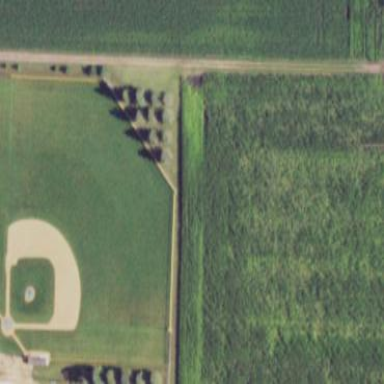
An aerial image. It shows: Baseball pitch for leisure land.